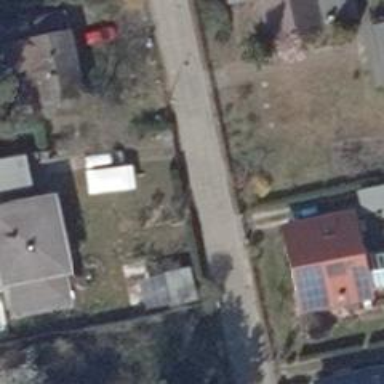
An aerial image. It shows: Footway.